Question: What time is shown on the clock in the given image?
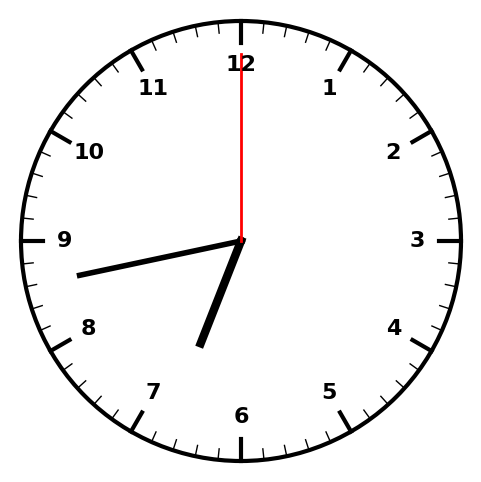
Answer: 06:43:00